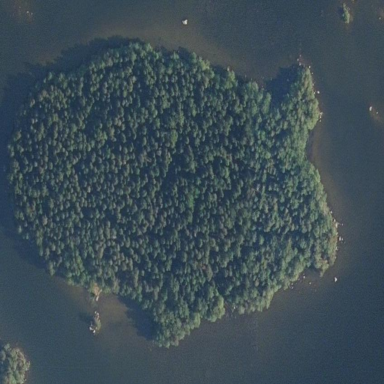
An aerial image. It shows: Island.